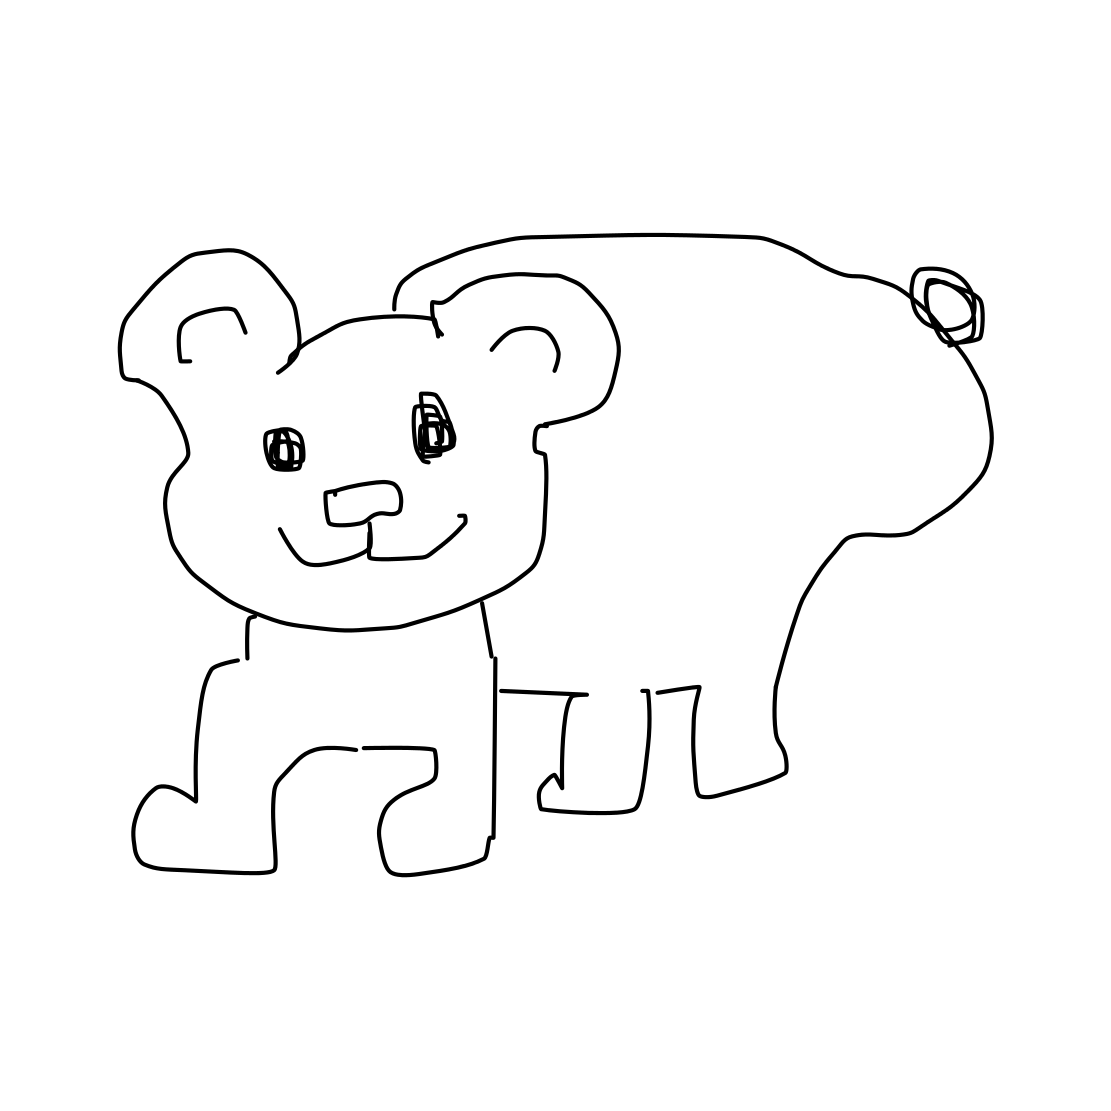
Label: bear (animal)